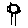
Label: tree